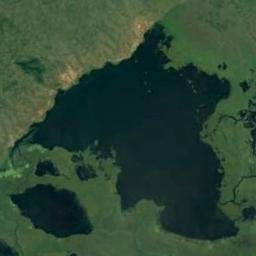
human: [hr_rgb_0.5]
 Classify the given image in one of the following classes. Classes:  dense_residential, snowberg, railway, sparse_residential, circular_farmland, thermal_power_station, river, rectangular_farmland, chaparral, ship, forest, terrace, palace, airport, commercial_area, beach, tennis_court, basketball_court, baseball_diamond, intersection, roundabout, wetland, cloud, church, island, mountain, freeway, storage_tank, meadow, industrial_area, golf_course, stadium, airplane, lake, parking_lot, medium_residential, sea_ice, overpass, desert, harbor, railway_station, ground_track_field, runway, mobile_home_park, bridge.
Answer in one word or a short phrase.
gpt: lake